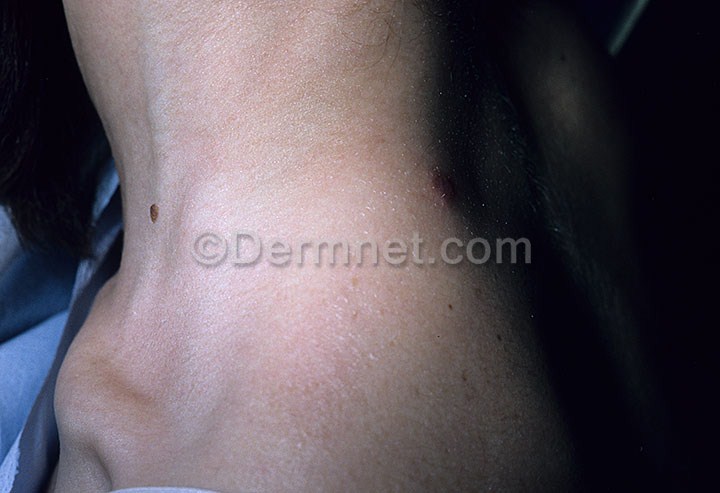
Disease: Scabies Lyme Disease and other Infestations and Bites